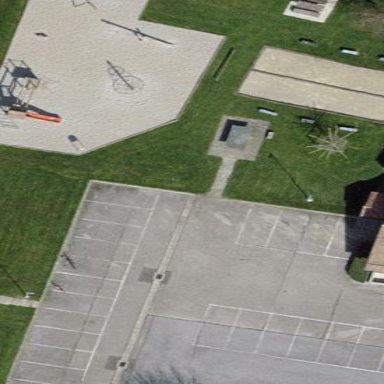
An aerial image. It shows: Playground area for leisure activities on the land.